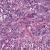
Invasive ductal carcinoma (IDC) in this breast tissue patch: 1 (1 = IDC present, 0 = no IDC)